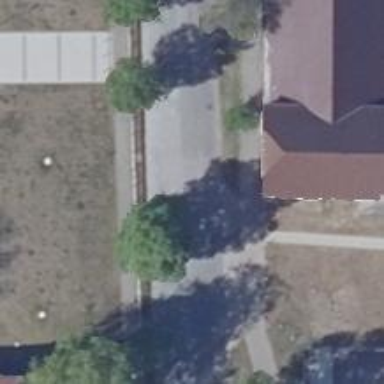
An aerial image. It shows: Sidewalk along the footway.